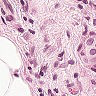
Metastatic tissue present: yes